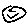
Label: smiley face